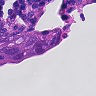
Metastatic tissue present: yes